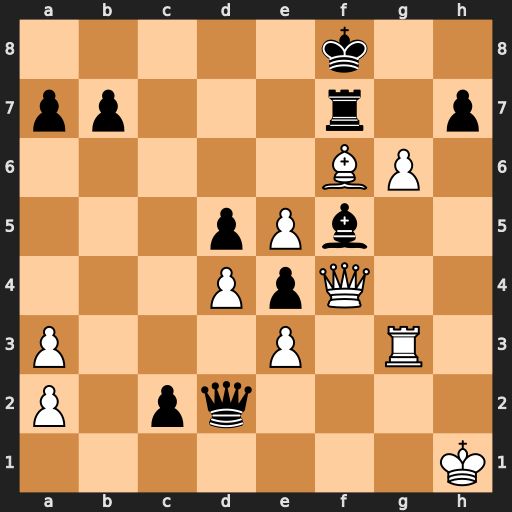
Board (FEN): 5k2/pp3r1p/5BP1/3pPb2/3PpQ2/P3P1R1/P1pq4/7K
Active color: w
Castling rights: -
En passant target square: -
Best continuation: Qh6+ Ke8 gxf7+